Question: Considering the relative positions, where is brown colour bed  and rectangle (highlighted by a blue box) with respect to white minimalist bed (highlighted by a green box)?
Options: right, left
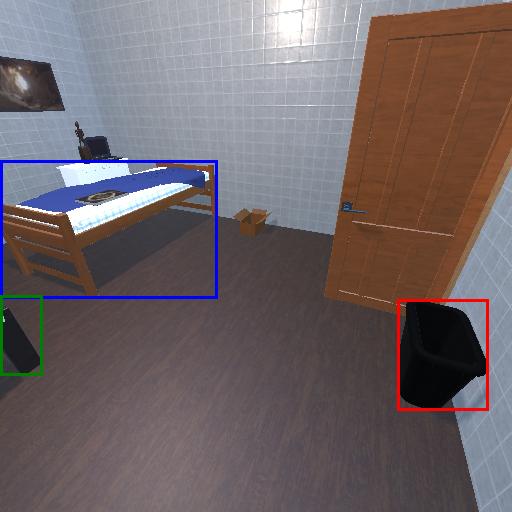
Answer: right